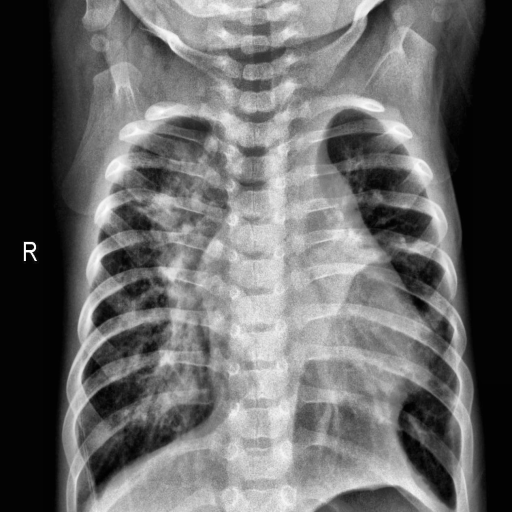
Finding: PNEUMONIA